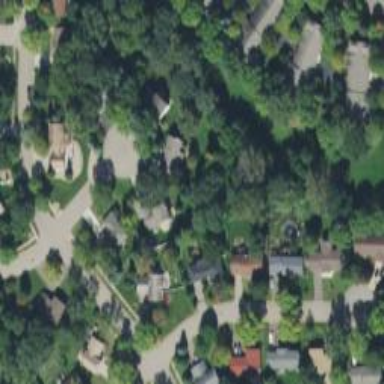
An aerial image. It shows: Neighborhood.